Field crop: maize
Growth stage: 2
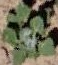
Species: chenopodium